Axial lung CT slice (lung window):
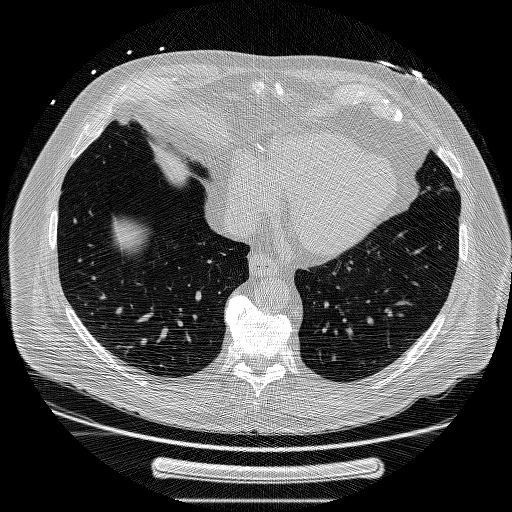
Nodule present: no